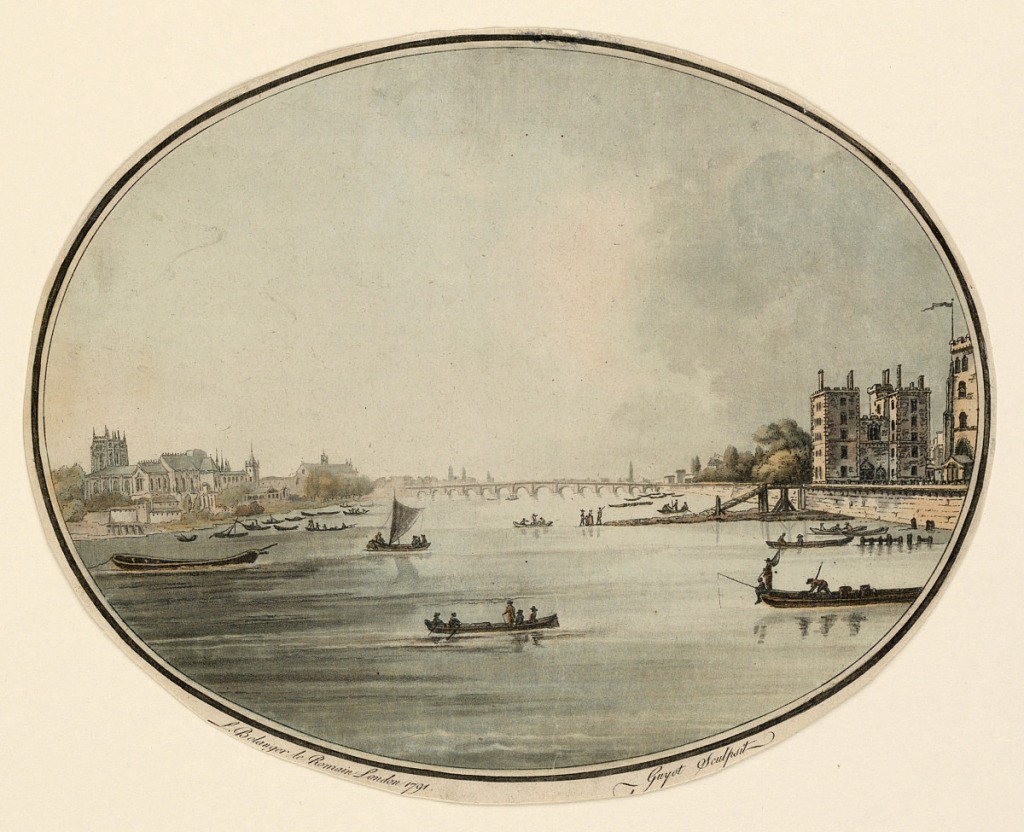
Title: View of London
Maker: Laurent Guyot, French, 1756 - 1808
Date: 1791
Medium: color aquatint on paper
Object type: Print
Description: Horizontal oval. View of Thames with boats in foreground and mid-distance; a bridge at distance. Left and right on river banks, houses.